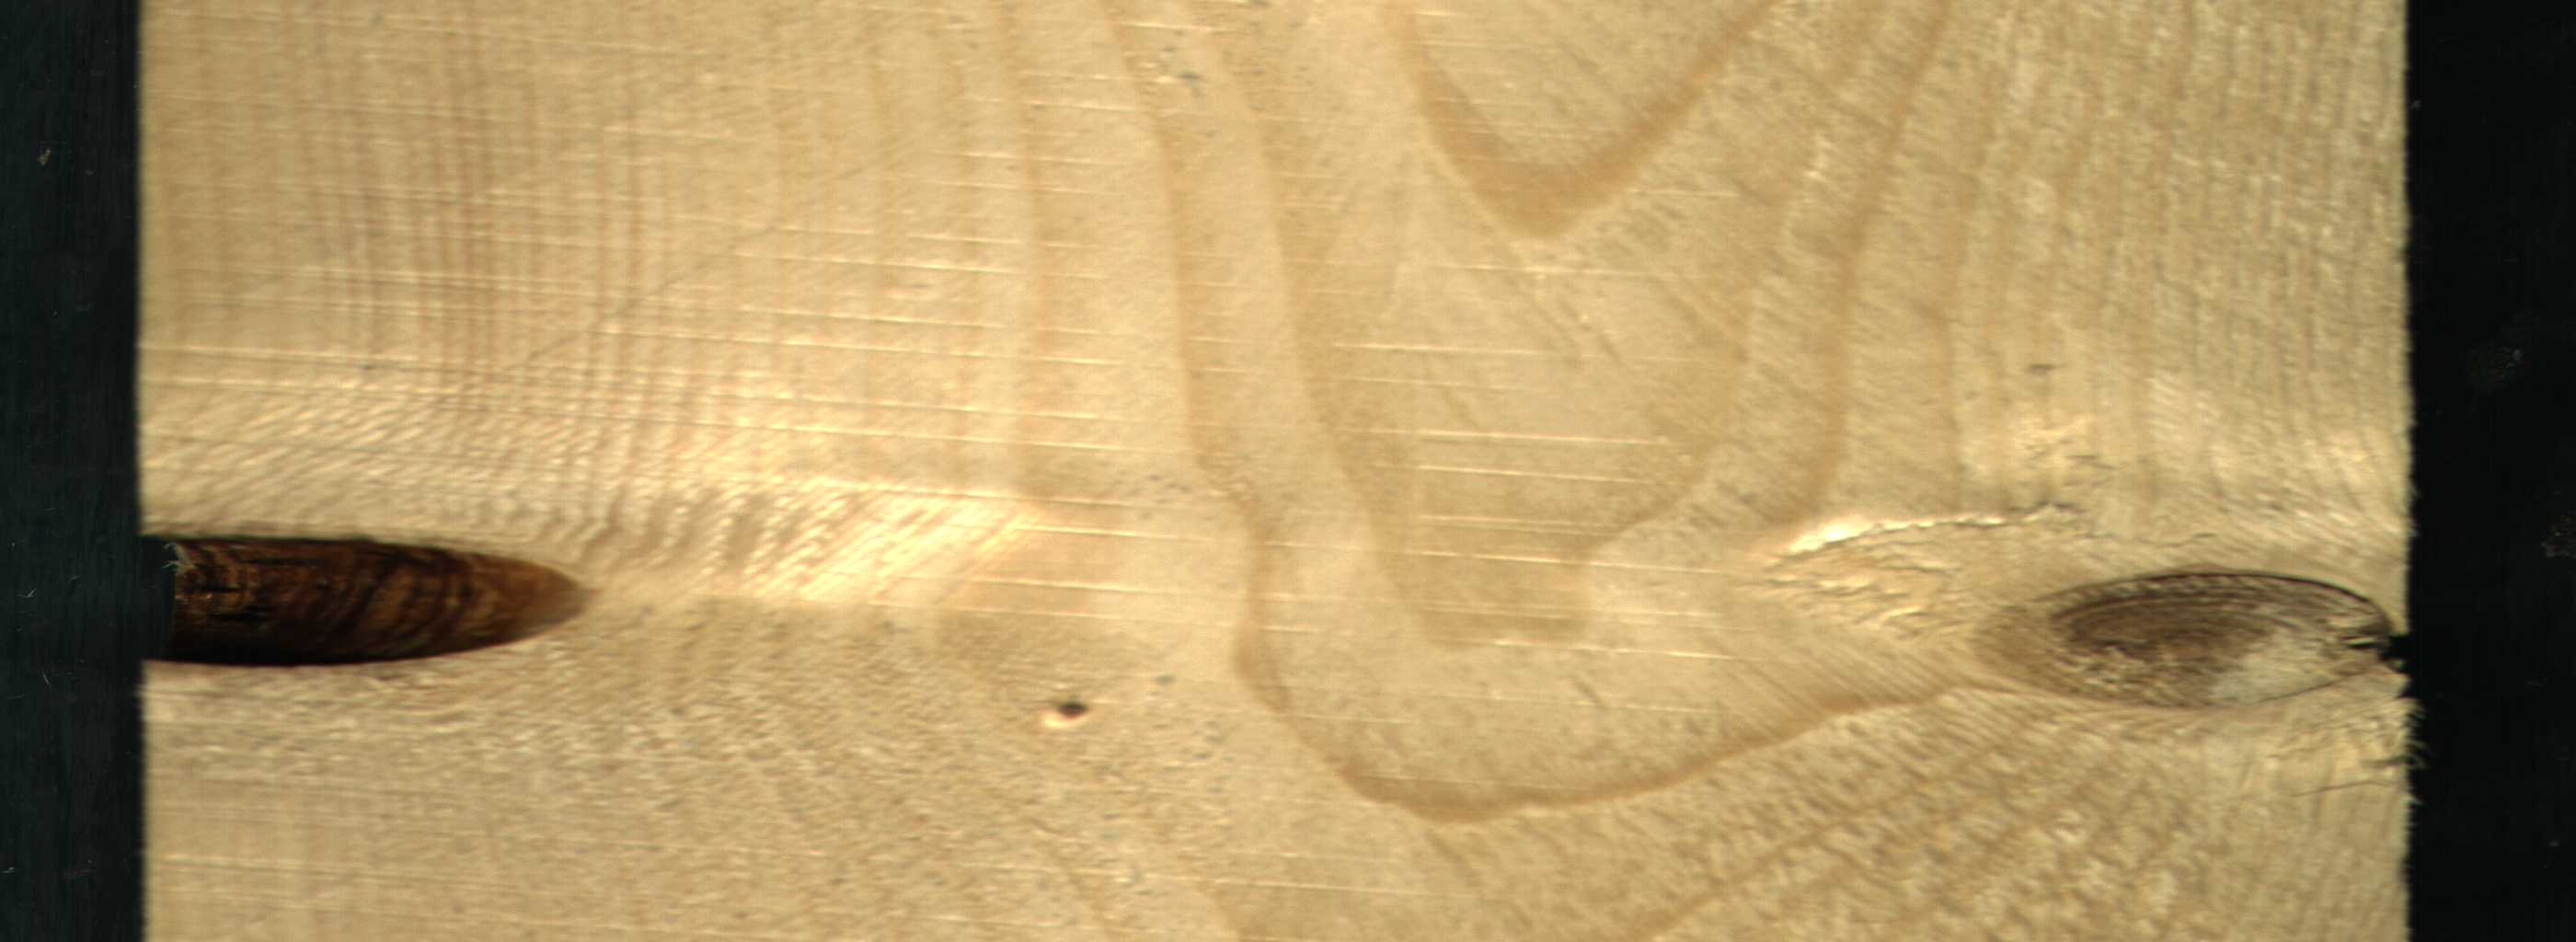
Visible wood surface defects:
Knot_missing
Knot_missing
Live_Knot
Live_Knot